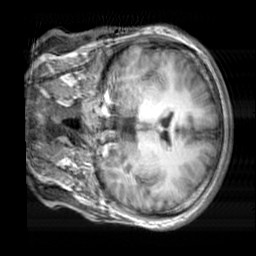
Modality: T1w
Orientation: coronal
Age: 22
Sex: female
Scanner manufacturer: siemens
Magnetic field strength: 3 T
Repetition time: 2.3 s
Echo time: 0.00303 s